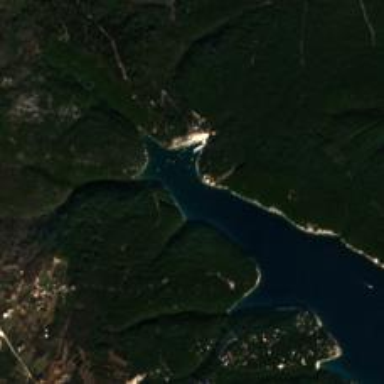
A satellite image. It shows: Beautiful bay with natural surroundings.